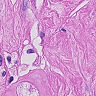
Metastatic tissue present: yes